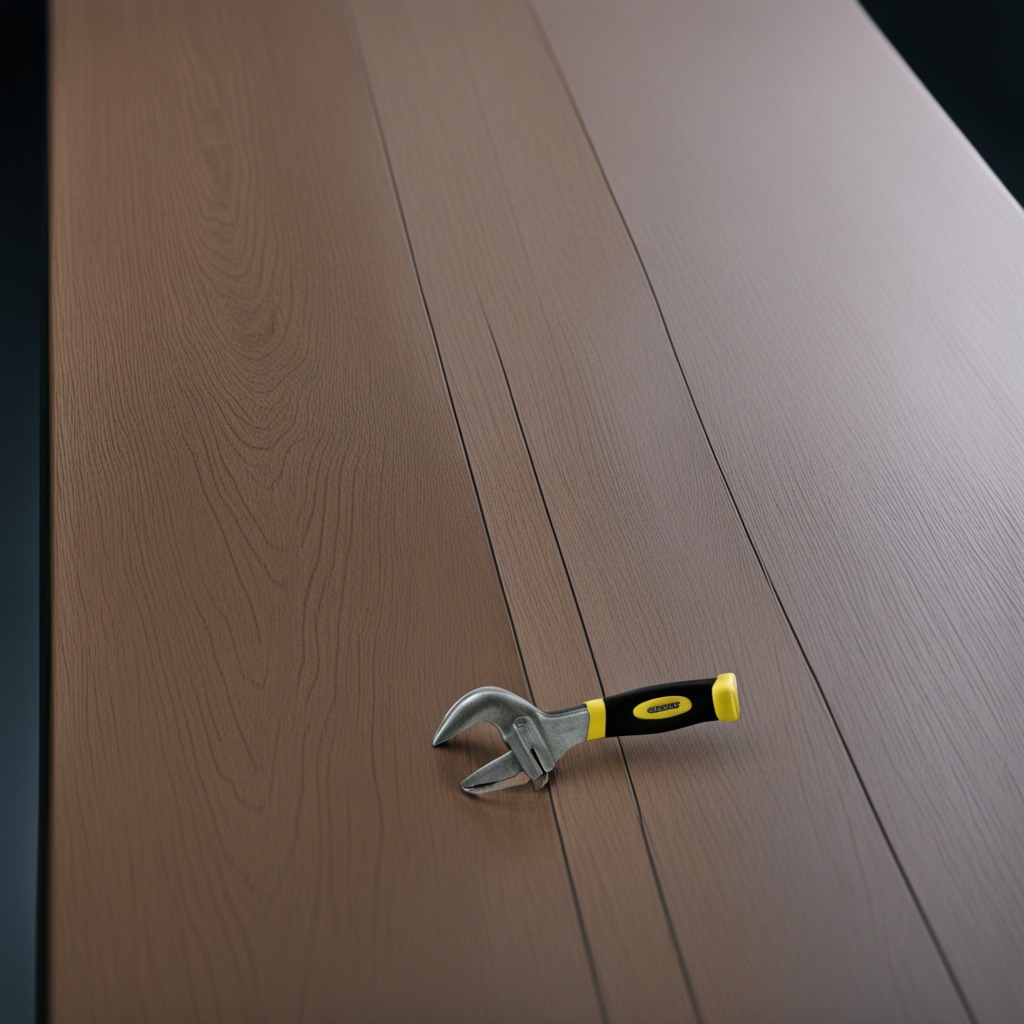
A wrench is lying on the old table with faint burn marks in a small garage at twilight.